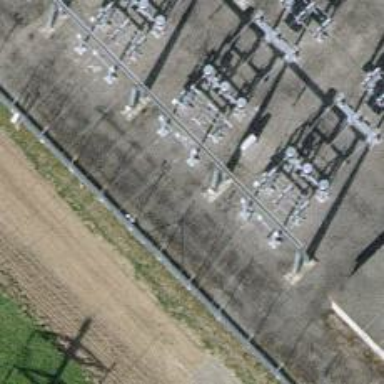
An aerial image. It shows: Power line with 3 cables. It is situated in bay.